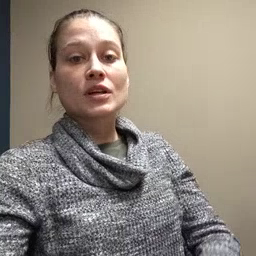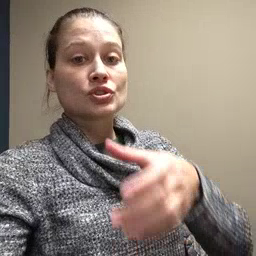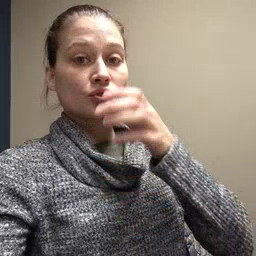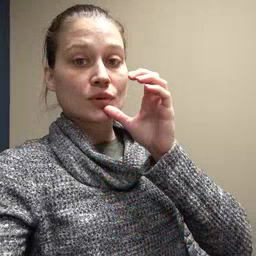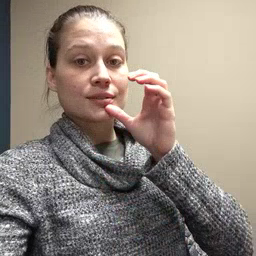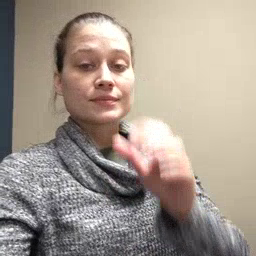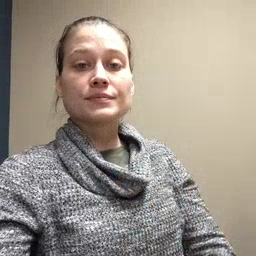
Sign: drink